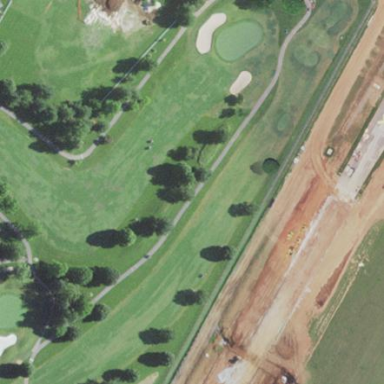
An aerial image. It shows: Grassy area designated as golf fairway.